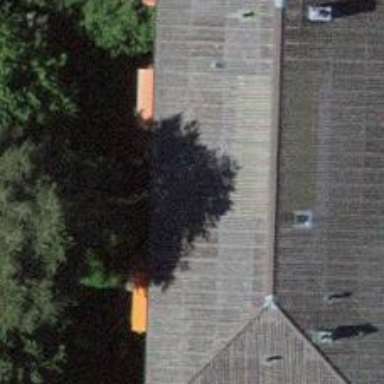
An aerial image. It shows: Hipped roof on residential building.